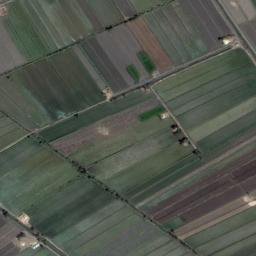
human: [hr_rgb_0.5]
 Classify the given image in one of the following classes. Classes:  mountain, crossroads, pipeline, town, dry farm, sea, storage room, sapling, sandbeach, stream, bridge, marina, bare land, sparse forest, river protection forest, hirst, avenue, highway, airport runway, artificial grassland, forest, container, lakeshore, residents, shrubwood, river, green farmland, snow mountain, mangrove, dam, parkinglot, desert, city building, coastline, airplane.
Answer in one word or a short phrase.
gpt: green farmland